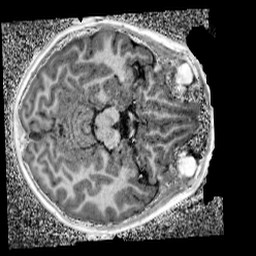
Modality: UNIT1_denoised
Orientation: axial
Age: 11
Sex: female
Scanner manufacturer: siemens
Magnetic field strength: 3 T
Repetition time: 4 s
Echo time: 0.00299 s